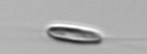
Label: Chrysochromulina